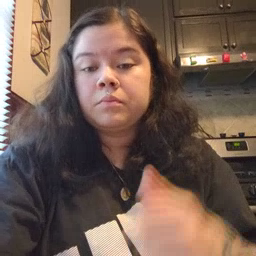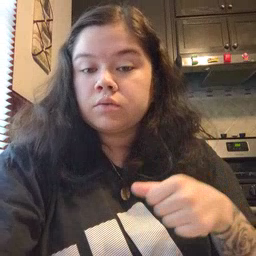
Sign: puzzle